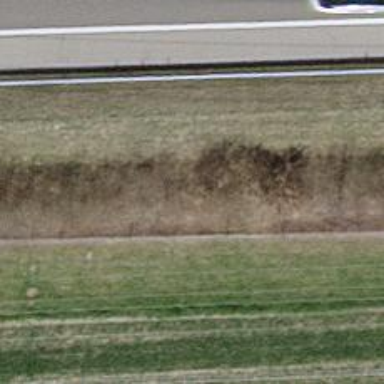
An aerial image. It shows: Hedge barrier.